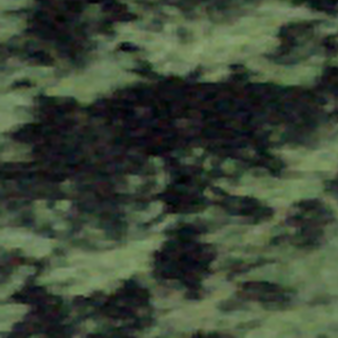
Label: other